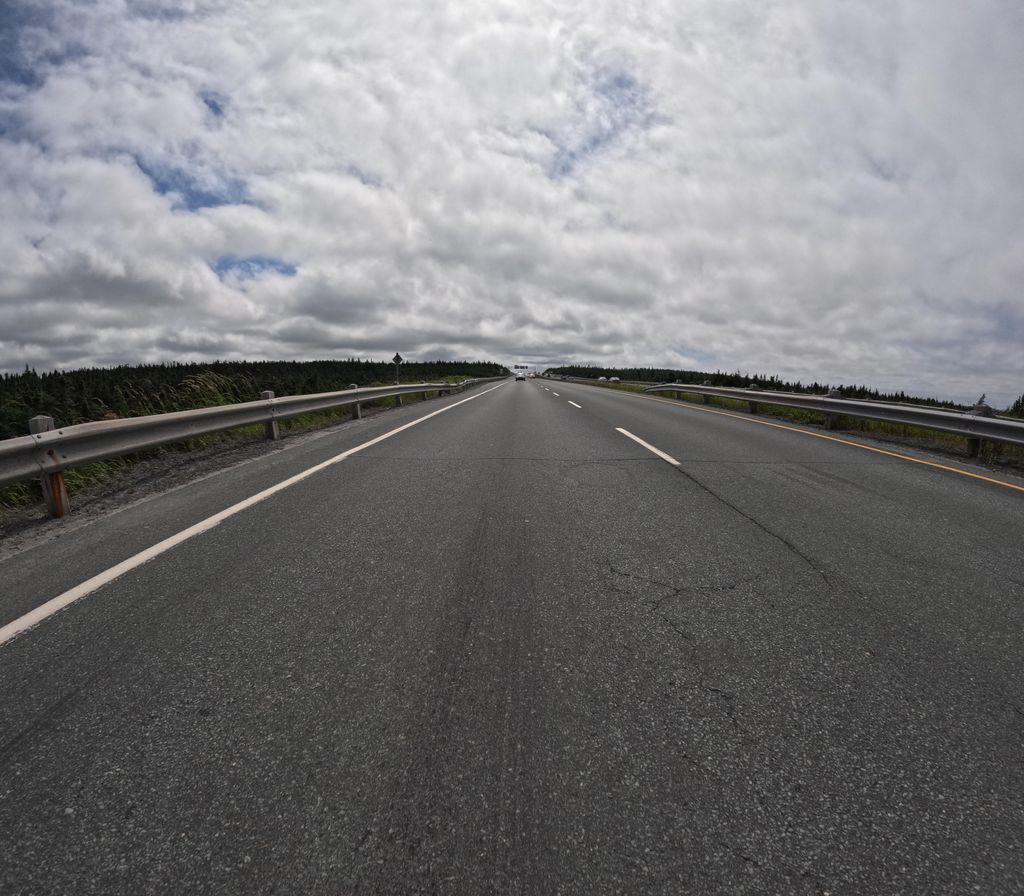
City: st_johns